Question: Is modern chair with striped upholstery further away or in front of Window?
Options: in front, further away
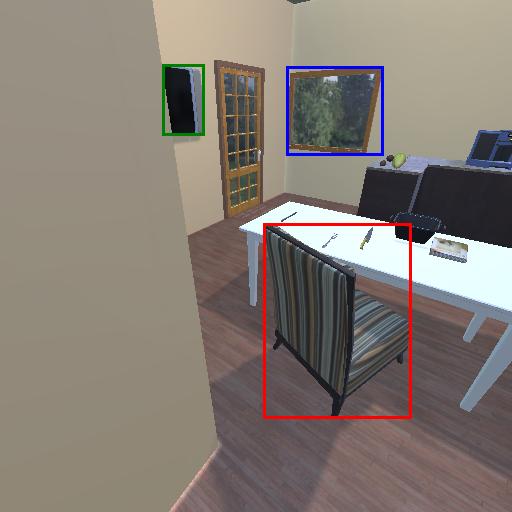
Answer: in front